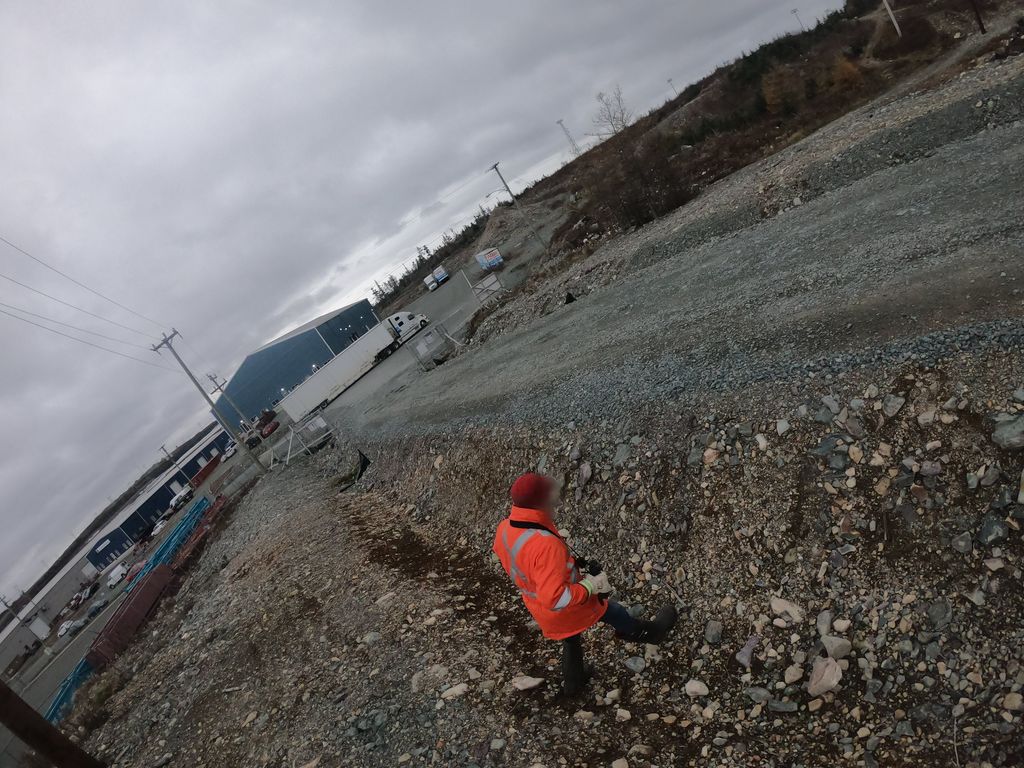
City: st_johns